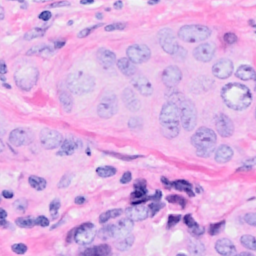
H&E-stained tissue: Breast